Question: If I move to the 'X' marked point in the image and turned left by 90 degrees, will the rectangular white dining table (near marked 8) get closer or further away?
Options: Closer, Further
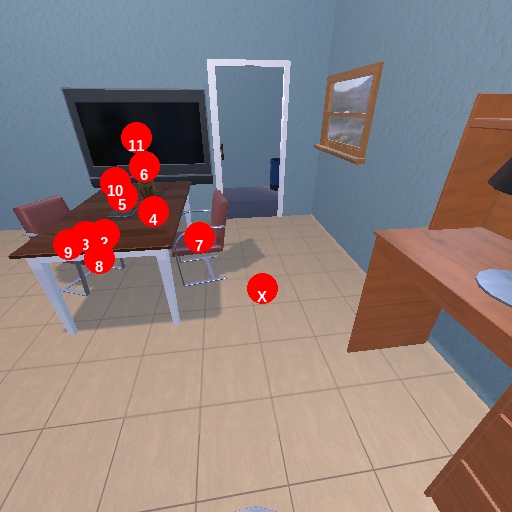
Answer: Closer